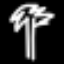
Label: palm tree